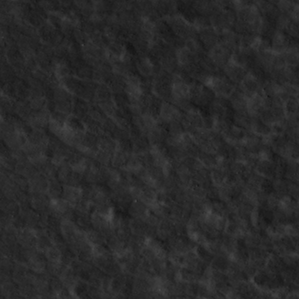
Label: non_frost